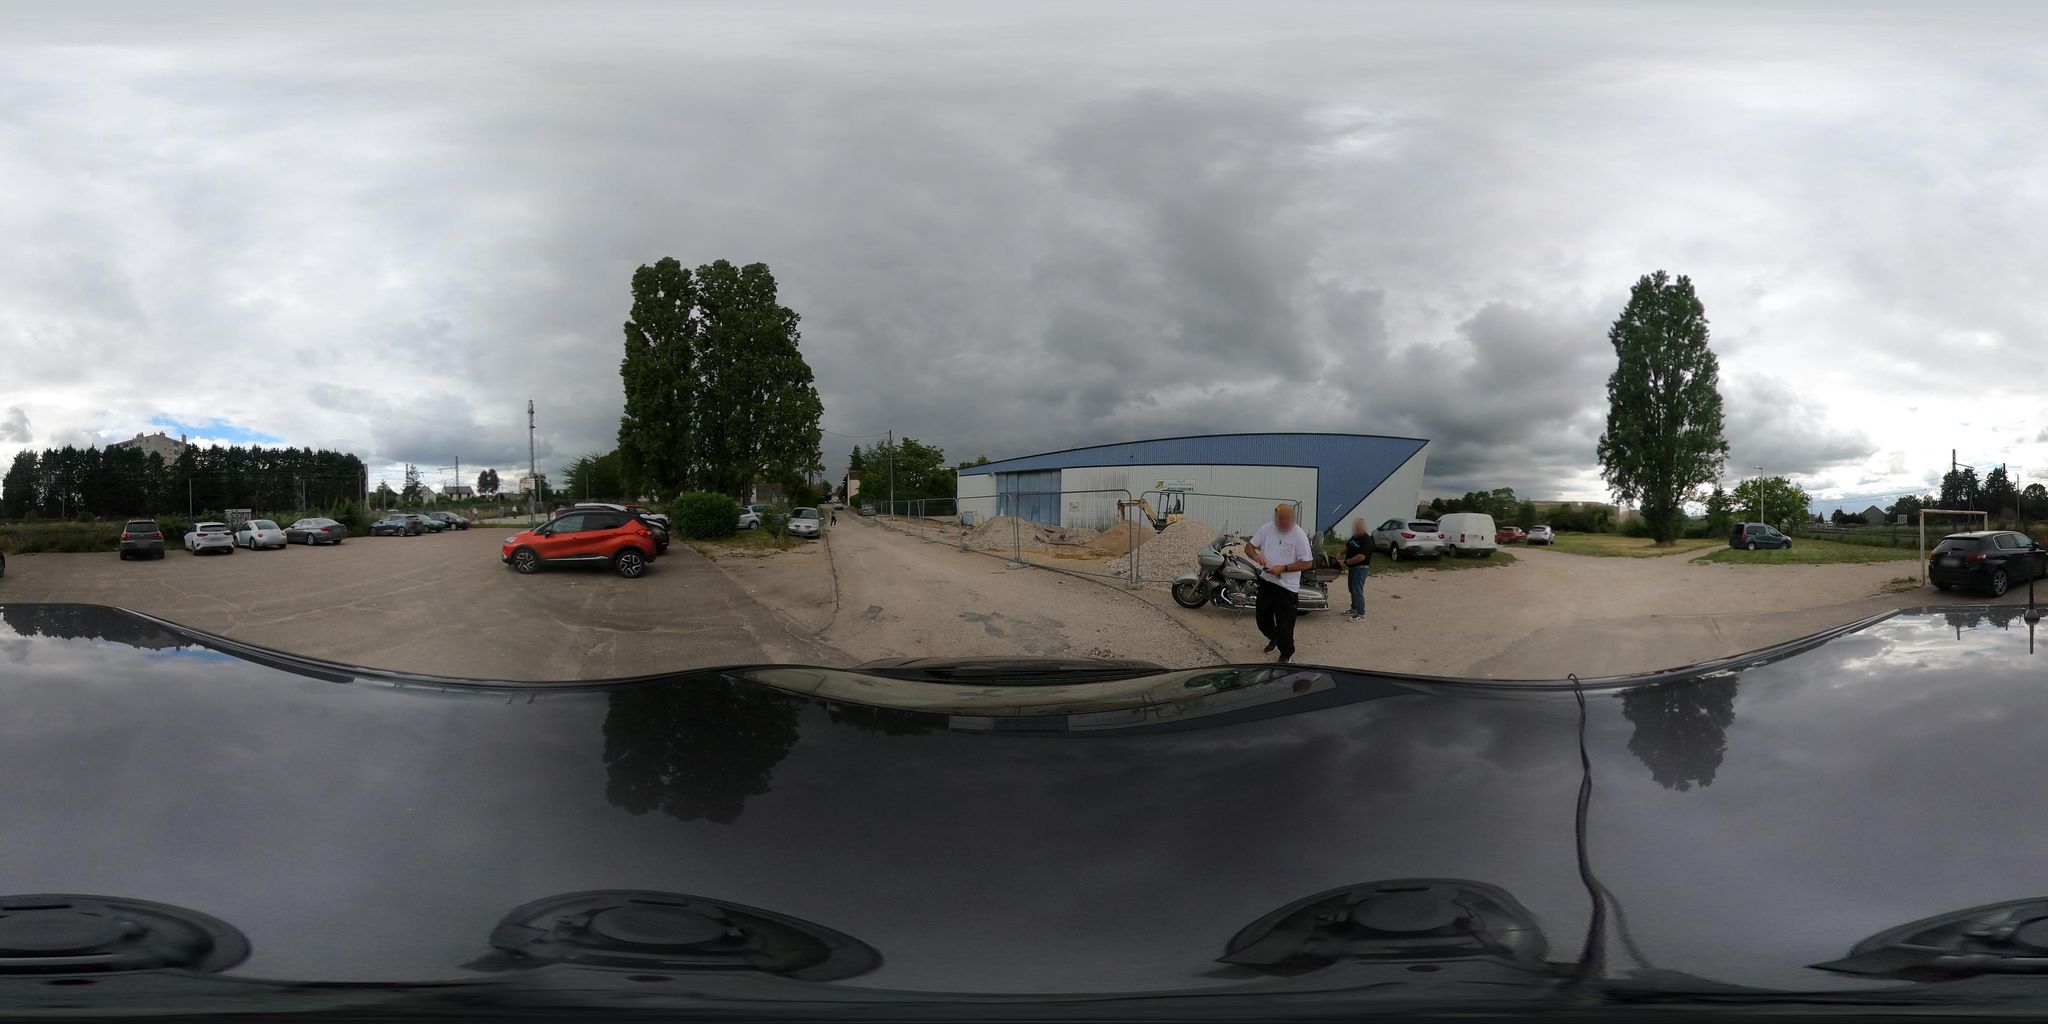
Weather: cloudy
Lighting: day
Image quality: slightly poor
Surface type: cycling surface
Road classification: steps, residential, path
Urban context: urban centre
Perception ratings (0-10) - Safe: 2.29, Lively: 1.08, Beautiful: 3.68, Boring: 1.38, Depressing: 1.89, Wealthy: 6.9